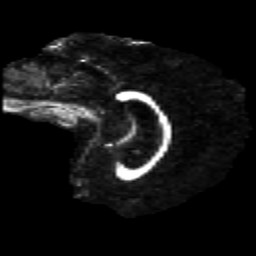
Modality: FA
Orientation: sagittal
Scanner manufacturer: ge
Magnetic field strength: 3 T
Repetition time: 8.8 s
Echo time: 0.085 s